Question: I'm making a request from a json file in a webpage, but is returning a blank screen.
'''
import { useEffect, useState } from 'react';
import axios from 'axios'
import './App.css';
import React from 'react';
function App() {
const [posts, setPosts] = useState([])
useEffect(() => {
axios.get("https://economia.awesomeapi.com.br/json/last/USD-BRL")
.then((response) => {
console.log("ok")
console.log(response.data)
setPosts(response.data)
}).catch(() => {
console.log("erro")
})
}, [])
return (
<div>
{posts?.map((post, key) =>{
return(
<div key={key}>
<td></td>
<td>Dolar</td>
<td>{post.bid}</td>
<td>{post.create_date}</td>
</div>)
})}
);
}
export default App;
'''
The console is able to see the json file, but the page on the browser is completely blank:

I tried many json files, and only one worked out, was this one: <URL>
I had this same problem using React and Django.
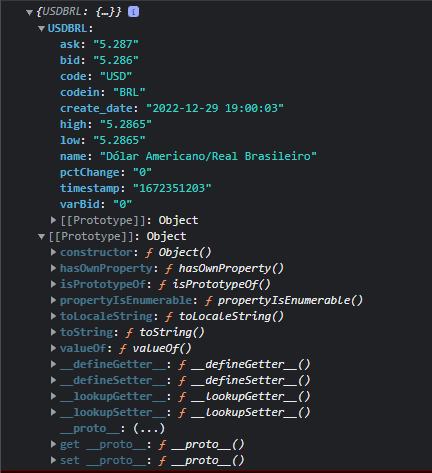
Answer: I think you need to map like below for the keys of an object
'''
import { useEffect, useState } from "react";
import axios from "axios";
function App() {
const [posts, setPosts] = useState([]);
useEffect(() => {
axios
.get("https://economia.awesomeapi.com.br/json/last/USD-BRL")
.then((response) => {
console.log("ok");
console.log(response.data);
console.log(response.data.USDBRL);
console.log(response.data.USDBRL.bid);
console.log(response.data.USDBRL.create_date);
setPosts(response.data.USDBRL);
})
.catch(() => {
console.log("erro");
});
}, []);
return (
<>
{Object.keys(posts).map((keyName, i) => {
if (keyName === "bid") {
return (
<li className="travelcompany-input" key={i}>
<span className="input-label">
Bid: {posts["bid"]}
Create Date: {posts["create_date"]}
</span>
</li>
);
}
})}
</>
);
}
export default App;
'''
and the result is like below
<URL>